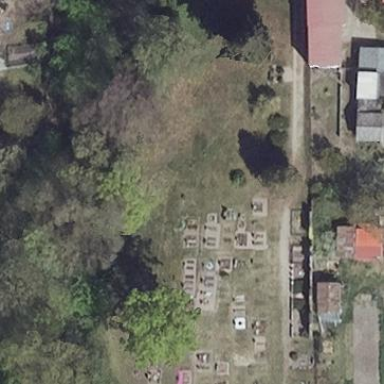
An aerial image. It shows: Cemetery.